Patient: sex M, age 64
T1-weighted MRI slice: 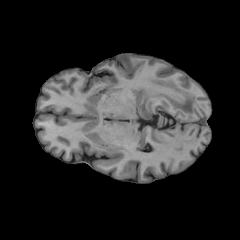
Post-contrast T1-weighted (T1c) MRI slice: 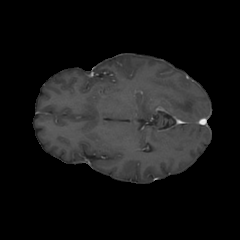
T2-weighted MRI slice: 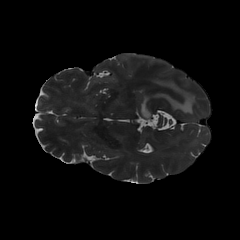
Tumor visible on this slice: yes
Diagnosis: Glioblastoma, IDH-wildtype
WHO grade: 4